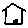
Label: house